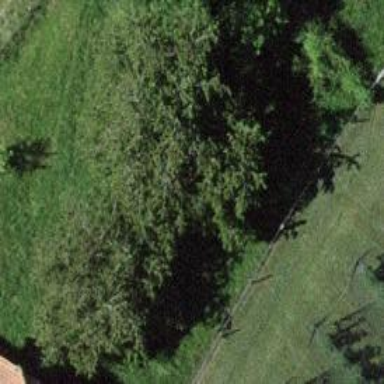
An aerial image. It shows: Beautiful tree in nature.